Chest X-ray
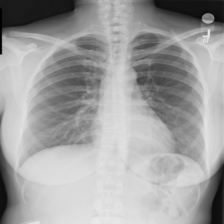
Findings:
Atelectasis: negative
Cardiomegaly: negative
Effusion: negative
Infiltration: negative
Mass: negative
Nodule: negative
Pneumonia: negative
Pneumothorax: negative
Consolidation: negative
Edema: negative
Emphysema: negative
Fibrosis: negative
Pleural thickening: negative
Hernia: negative